Question: I'm trying to place 'rectangles' like in the next picture

The blue arrows shows the 'parent-element' from the 'child'.
I got a class named 'Box' with a parent propertie to a Box.
All the created Boxes I push into an 'ObservableCollection' for my bindings in the XAML code.
Here is the Box class:
'''
public class Box
{
public string Content { get; set; } //Content in the Box
public double X { get; set; } //For Canvas.Left propertie
public double Y { get; set; } //For Canvas.Right propertie
public double Width { get; set; }
public double Height { get; set; }
public Box Parent { get; set; }
}
'''
But now I dont get a correct way to draw the rectangles on a canvas like in the picture. I got the idea to create a grid with different column amount but I'm not shure if this is possible.
Best regards.
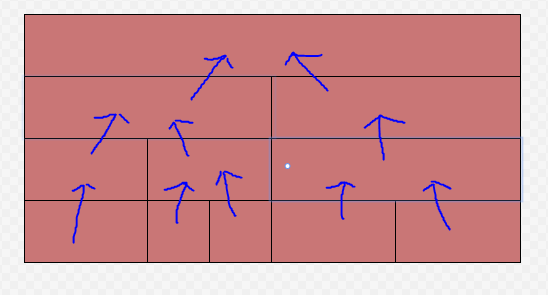
Answer: If you want to draw Rectangles in a Canvas just for layout purpose, it will be much easier by taking advantage of WPF's Panels. To use complete binding with ObservableCollection, a lot of coding is required. So the following is a simple example.
Box Class
'''
public class Box
{
public int Id { get; private set; }
public int ParentId { get; private set; }
public string Content { get; private set; }
public Box(string content, int id, int parentId)
{
this.Id = id;
this.ParentId = parentId;
this.Content = content;
}
}
'''
BoxPanel Class inherited from StackPanel
'''
using System;
using System.Collections.Generic;
using System.Linq;
using System.Windows;
using System.Windows.Controls;
using System.Windows.Media;
public class BoxPanel : StackPanel
{
public int Id { get; private set; }
private readonly Border topPanel;
private readonly StackPanel bottomPanel;
public BoxPanel()
{
topPanel = new Border();
bottomPanel = new StackPanel { Orientation = Orientation.Horizontal };
this.Children.Add(topPanel);
this.Children.Add(bottomPanel);
}
public BoxPanel(Box box)
: this()
{
Id = box.Id;
topPanel.Child = new TextBlock
{
Text = box.Content,
HorizontalAlignment = HorizontalAlignment.Center,
VerticalAlignment = VerticalAlignment.Center,
Padding = new Thickness(14),
Foreground = Brushes.White,
};
topPanel.Background = (Id % 2 == 0) ? Brushes.Gray : Brushes.DarkGray;
topPanel.BorderBrush = Brushes.Black;
topPanel.BorderThickness = new Thickness(1);
}
protected override void OnInitialized(EventArgs e)
{
base.OnInitialized(e);
this.Loaded += (_, __) => AdjustBottomPanel();
this.LayoutUpdated += (_, __) => AdjustBottomPanel();
}
public IReadOnlyCollection<BoxPanel> ChildrenPanel
{
get { return bottomPanel.Children.Cast<BoxPanel>().ToArray(); }
}
public void AddChildPanel(BoxPanel child)
{
bottomPanel.Children.Add(child);
AdjustBottomPanel();
}
private void AdjustBottomPanel()
{
if (!ChildrenPanel.Any())
return;
var childWidth = Math.Max((Double.IsNaN(this.Width) ? 0 : this.Width), this.ActualWidth)
/ ChildrenPanel.Count;
foreach (var child in ChildrenPanel)
child.Width = childWidth;
}
}
'''
XAML of MainWindow
'''
<Window x:Class="WpfBoxPanel.MainWindow"
xmlns="http://schemas.microsoft.com/winfx/2006/xaml/presentation"
xmlns:x="http://schemas.microsoft.com/winfx/2006/xaml"
Title="MainWindow" Width="500" Height="240">
<Grid x:Name="LayoutRoot"/>
</Window>
'''
And code behind of MainWindow
'''
using System.Collections.Generic;
using System.Linq;
using System.Windows;
public partial class MainWindow : Window
{
public MainWindow()
{
InitializeComponent();
boxPanelRoot = new BoxPanel();
LayoutRoot.Children.Add(boxPanelRoot);
this.Loaded += (_, __) => PopulateBoxPanel();
}
private readonly IList<Box> Boxes = new List<Box>
{
new Box("1st", 1, 0),
new Box("2nd 1", 2, 1),
new Box("2nd 2", 3, 1),
new Box("3rd 1", 4, 2),
new Box("3rd 2", 5, 2),
new Box("3rd 3", 6, 3),
new Box("4th 1", 7, 4),
new Box("4th 2", 8, 5),
new Box("4th 3", 9, 5),
new Box("4th 4", 10, 6),
new Box("4th 5", 11, 6),
};
private readonly BoxPanel boxPanelRoot;
private void PopulateBoxPanel()
{
foreach (var box in Boxes)
{
var existingPanels = boxPanelRoot.GetDescendants() // See VisualTreeHelperExtensions.GetDescendants method of WinRT Xaml Toolkit
.OfType<BoxPanel>()
.ToArray();
if (existingPanels.Any(x => x.Id == box.Id))
continue;
var parent = existingPanels.FirstOrDefault(x => x.Id == box.ParentId);
if (parent == null)
parent = boxPanelRoot;
parent.AddChildPanel(new BoxPanel(box));
}
}
}
'''